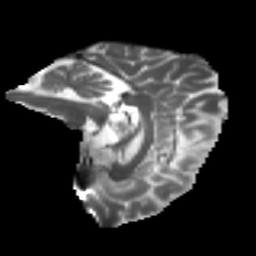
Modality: T2w
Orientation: sagittal
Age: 34
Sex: female
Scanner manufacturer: ge
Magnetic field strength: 3 T
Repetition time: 7.8 s
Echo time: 0.0606 s